Question: I have the 3 div with 3 different of color and a paragraph. And i do a little manipulating with the paragraph so it can be moved anywhere with
'''
p {
width: 50%;
border: 1px solid black;
margin: 0 auto;
position: relative;
bottom: 350px;
}
'''
But after it moved, the problem is the last position of the block of paragraph still there and i want it to completely remove. How can i do that?
I will provide the SS so you can understand what i want.

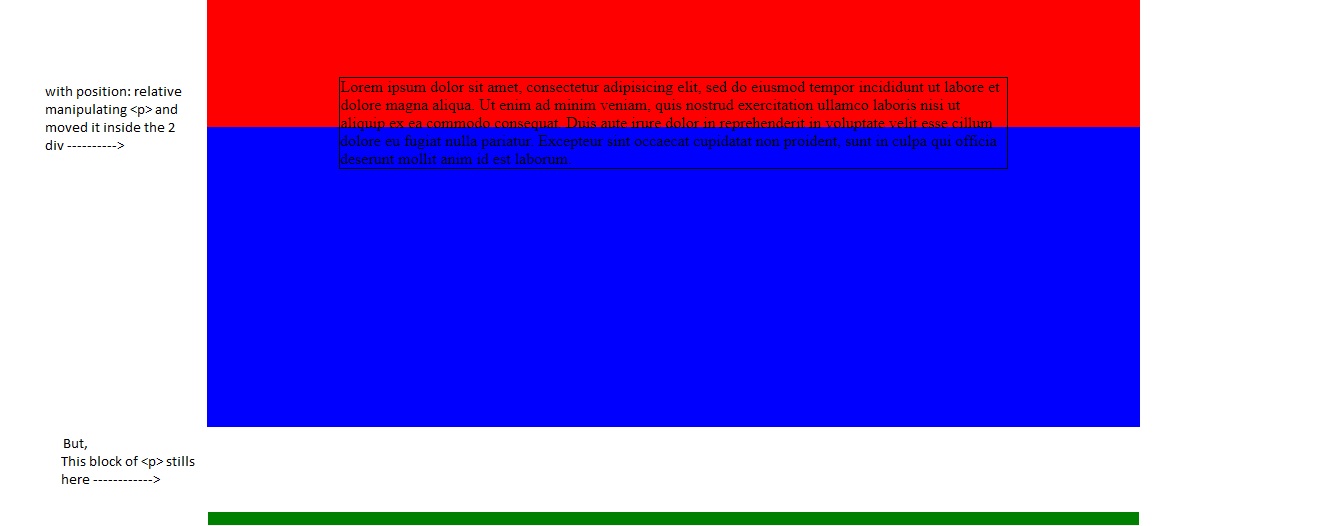
Answer: When using 'position:relative' and move the element, its first place (the space it takes) remain unchanged. As you can read <URL> :
> Setting the top, right, bottom, and left properties of a
element will cause it to be adjusted away from
its normal position. into
any gap left by the element.
'''
div.red {
background: red;
height:120px;
}
div.blue {
background: blue;
height:120px;
}
p {
color: #fff;
padding: 20px;
position: relative;
top: -100px;
}
'''
'''
<div class="red">
</div>
<p>lorem ipusme lorem ipusmelorem ipusmelorem ipusme</p>
<div class="blue">
</div>
'''
Instead you need to use 'position:absolute' and add 'position:relative' to the parent container to still be able to move the element relatively to its initial place.
'''
div.red {
background: red;
height: 120px;
}
div.blue {
background: blue;
height: 120px;
}
div {
position: relative;
}
p {
color: #fff;
padding: 20px;
position: absolute;
top: -100px;
}
'''
'''
<div class="red">
</div>
<div>
<p>lorem ipusme lorem ipusmelorem ipusmelorem ipusme</p>
</div>
<div class="blue">
</div>
'''